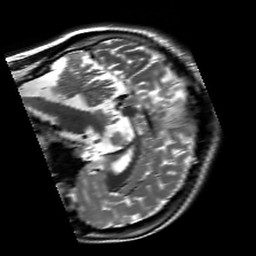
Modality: T2w
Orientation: sagittal
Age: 21
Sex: female
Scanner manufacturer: siemens
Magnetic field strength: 3 T
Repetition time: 7 s
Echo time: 0.09 s